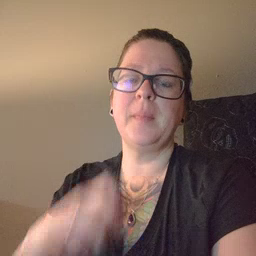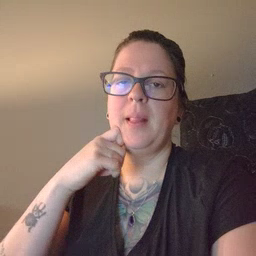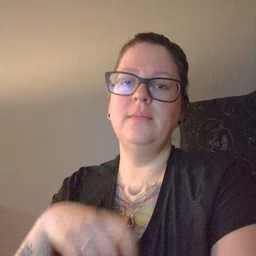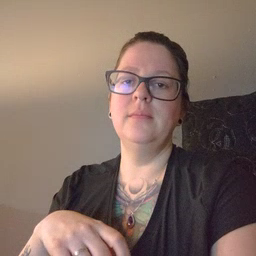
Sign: apple